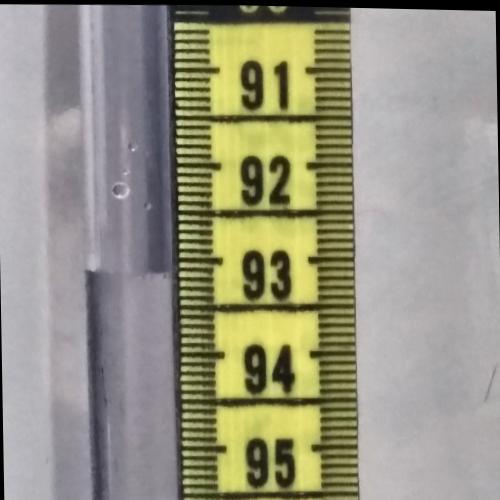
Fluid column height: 93.1 cm